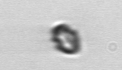
Label: Heterocapsa_rotundata